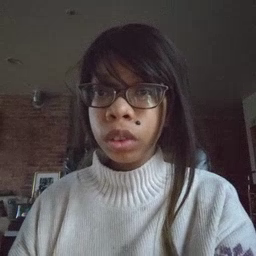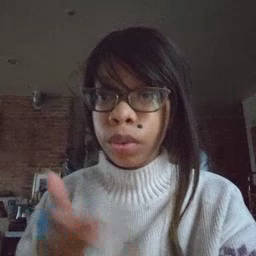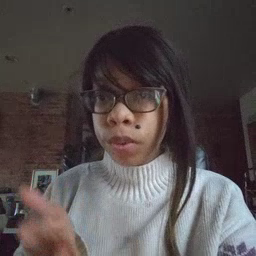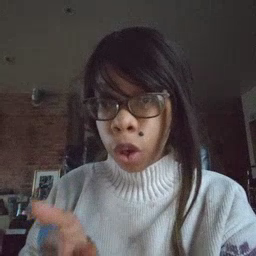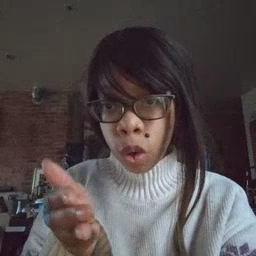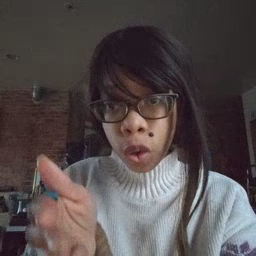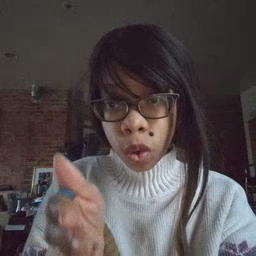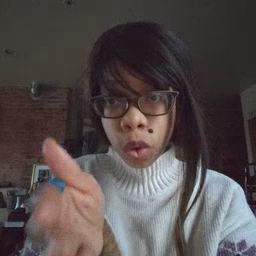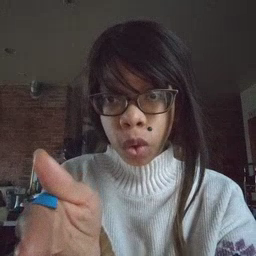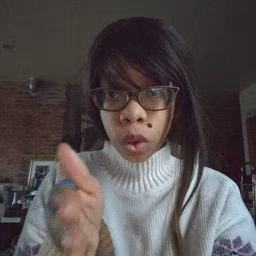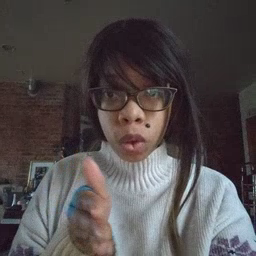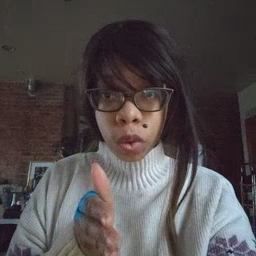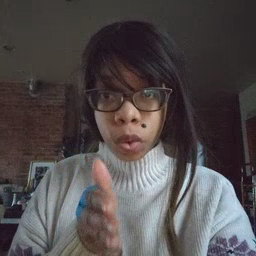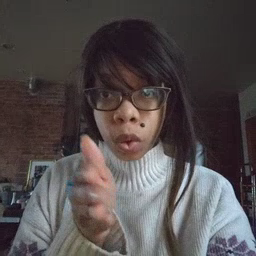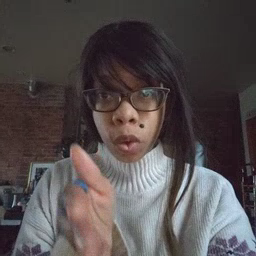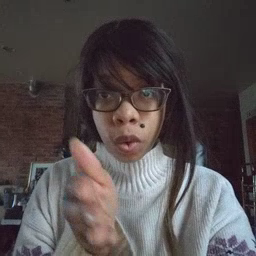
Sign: boat